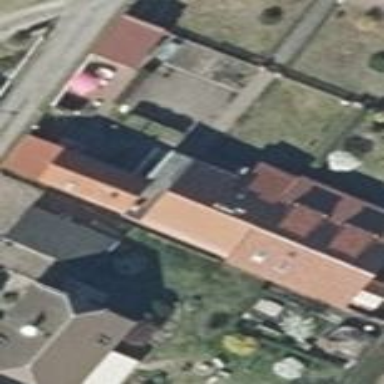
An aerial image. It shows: Building with gabled red roof. The roof is oriented across the structure.